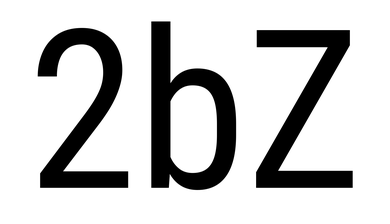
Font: Roboto_Condensed_Regular